Question: I display two 'JFrame' objects at the end of my program. But when I close 'JFrame's, 'main()' thread does not stop. It waits for me to click on button (the red rectangle in the picture). But I want main to stop when I close all the 'JFrame's. Is that possible?

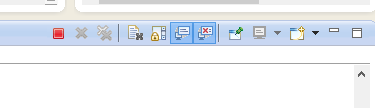
Answer: I'd suggest writing a <URL>:
Be careful about cleaning up after yourself. You could just call 'System.exit()', but perhaps a better solution would do resource cleanup.
The stop button and window listener could call the same method to ensure consistency.